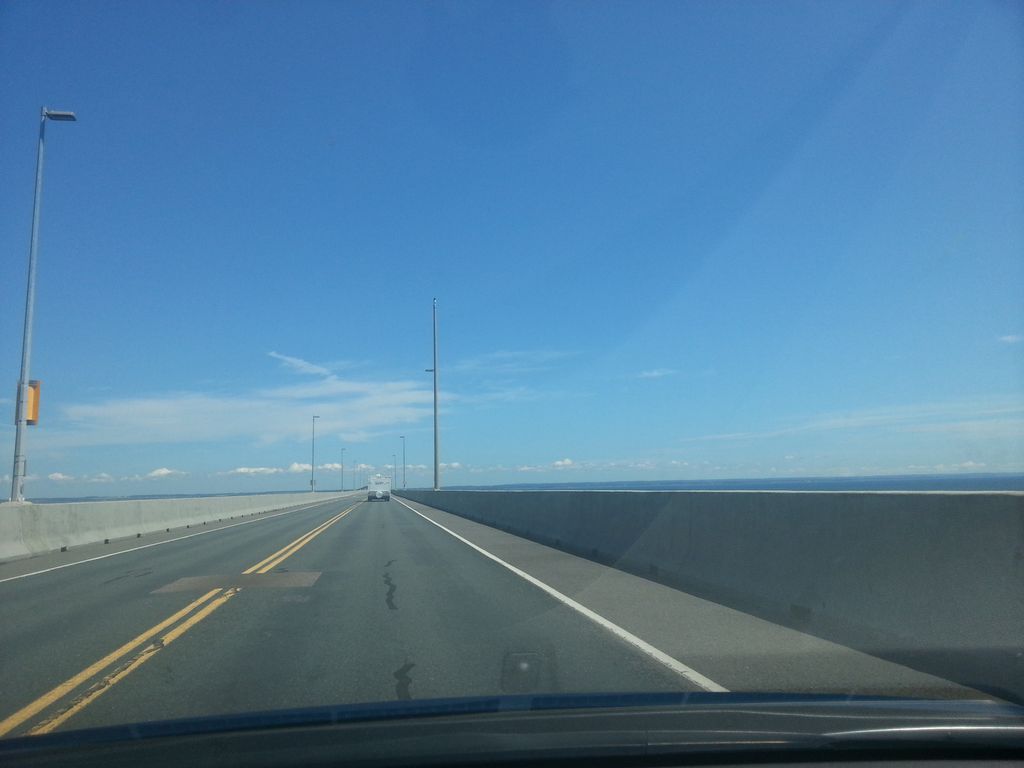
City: charlottetown